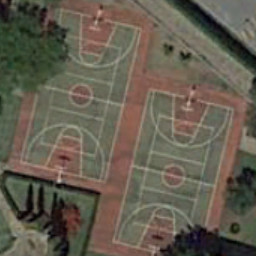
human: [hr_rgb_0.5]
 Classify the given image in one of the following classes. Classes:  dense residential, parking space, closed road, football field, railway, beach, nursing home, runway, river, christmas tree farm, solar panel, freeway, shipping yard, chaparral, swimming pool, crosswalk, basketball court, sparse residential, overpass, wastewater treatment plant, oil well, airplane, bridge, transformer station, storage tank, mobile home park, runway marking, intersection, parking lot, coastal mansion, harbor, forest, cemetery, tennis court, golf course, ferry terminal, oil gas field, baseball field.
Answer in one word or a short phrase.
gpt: basketball court